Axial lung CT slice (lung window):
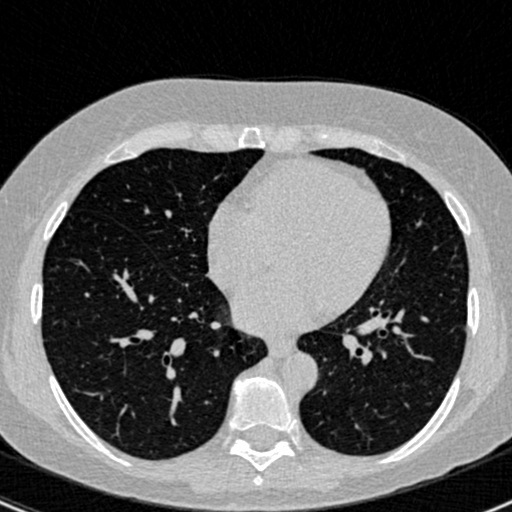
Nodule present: no